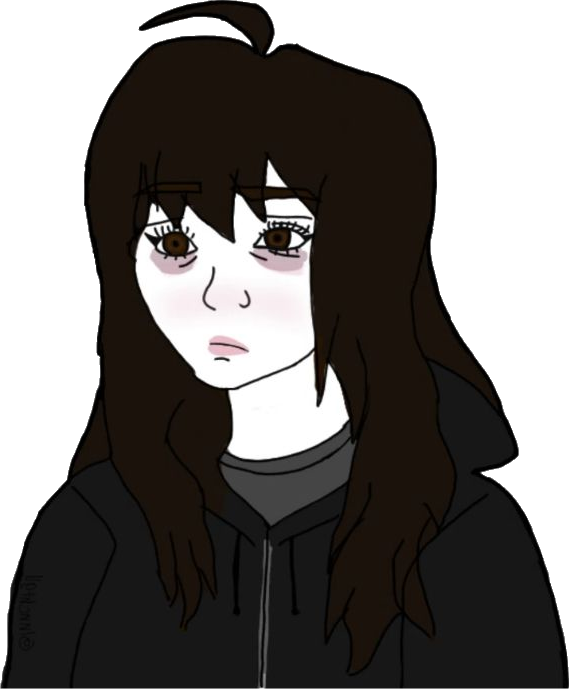
Label: 5_Doomer_Girl